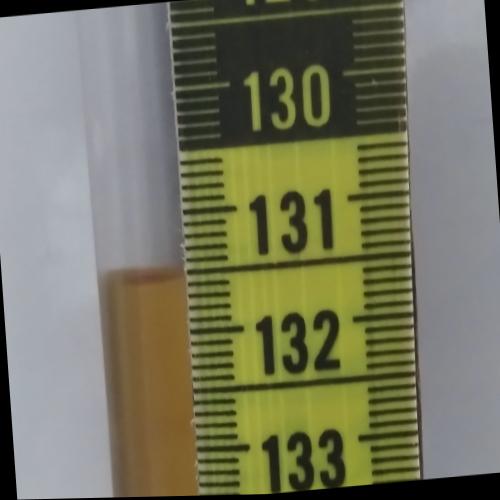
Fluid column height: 131.5 cm